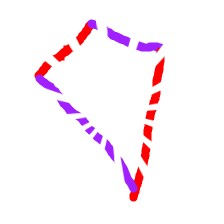
Shape: kite